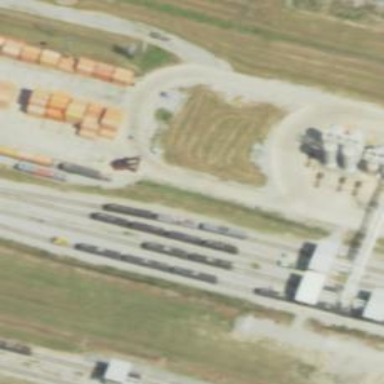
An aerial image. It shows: Railway spur service.